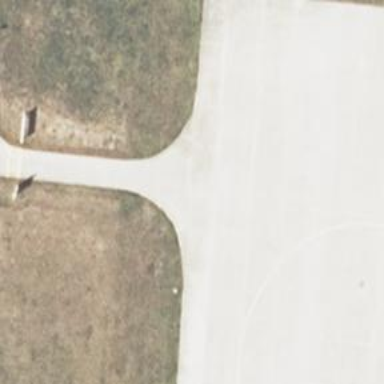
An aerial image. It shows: Taxiway at the airport with concrete surface.